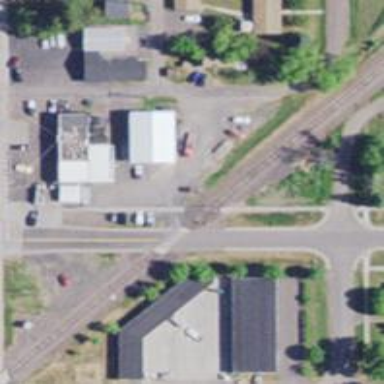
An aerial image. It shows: Railway crossing.